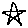
Label: star